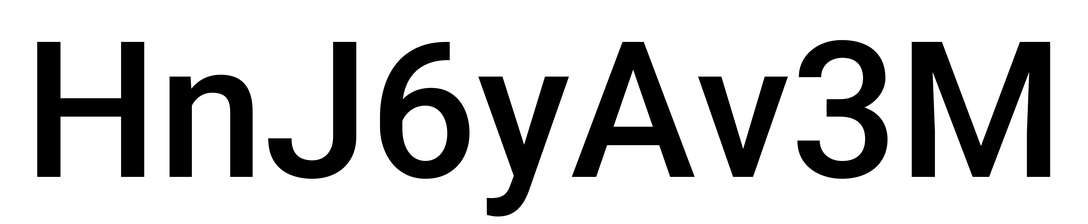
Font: Roboto_Medium